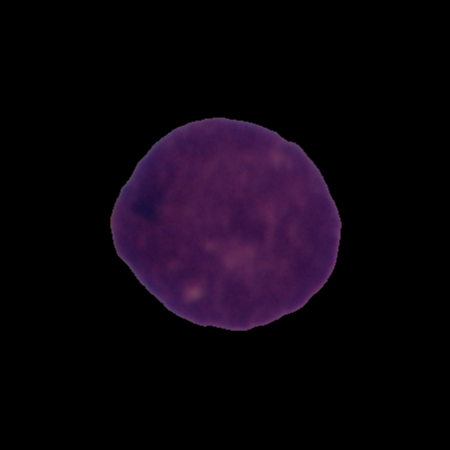
Label: cancer